Chest X-ray. View position: PA
Patient age: 29
Patient sex: F
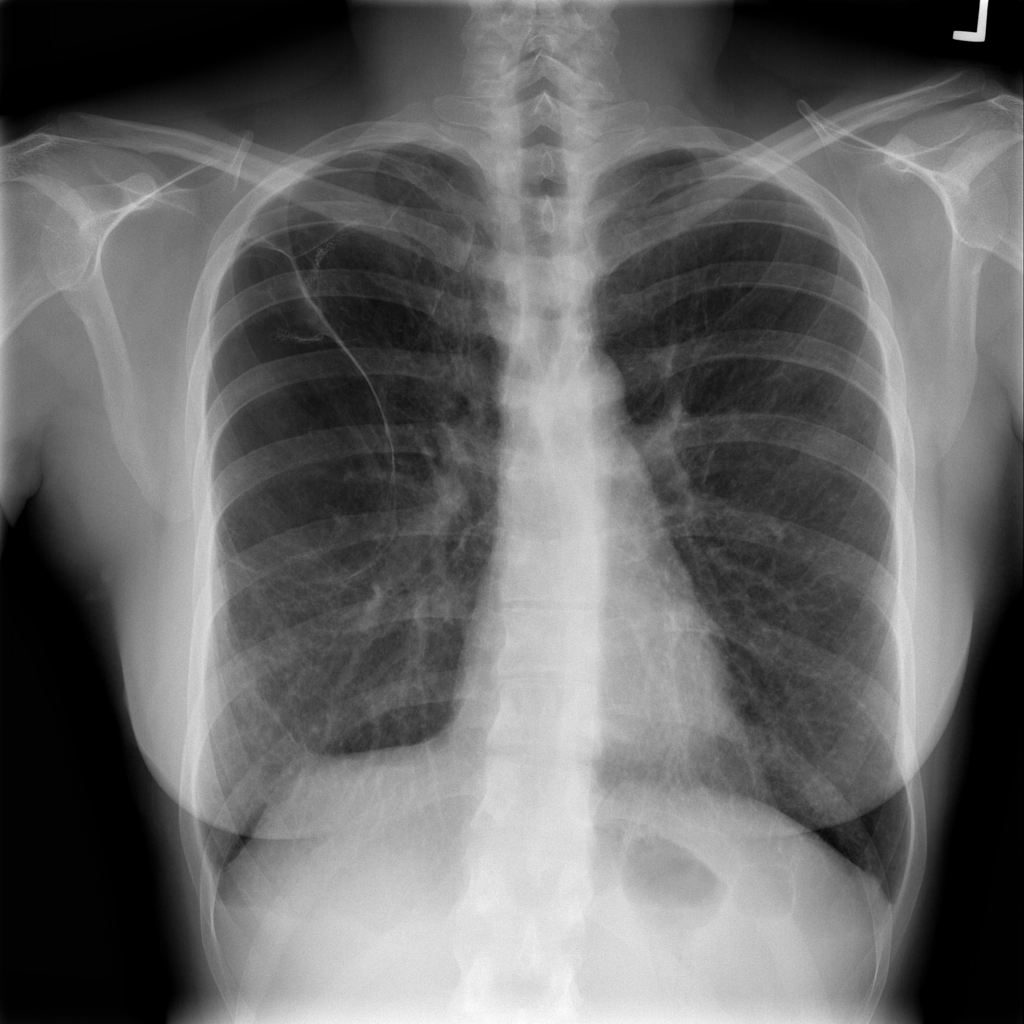
Finding: Pneumothorax